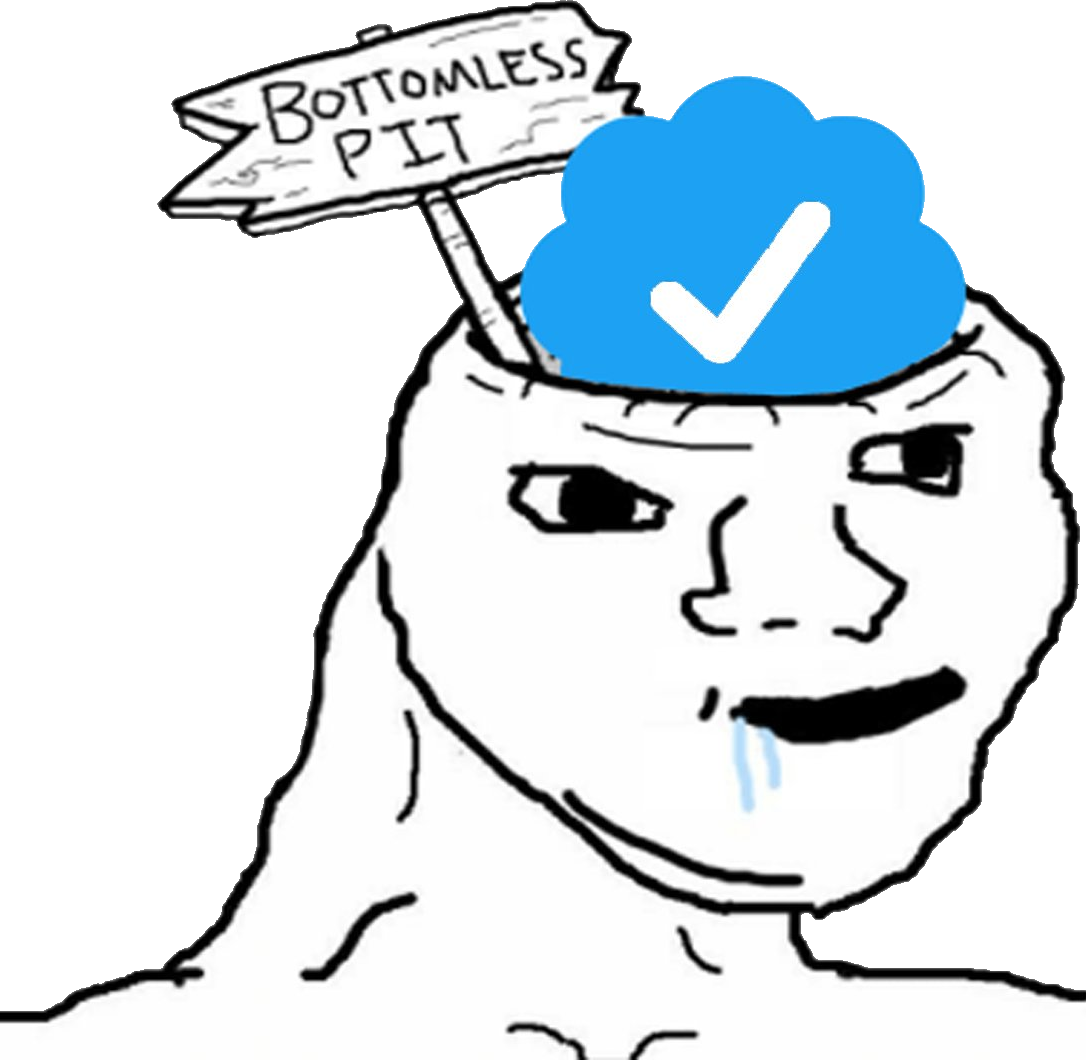
Label: 5_Brainlet